Interaction volume radius: 5 \u00c5
Interaction volume height: 10 \u00c5
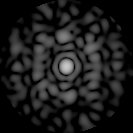
Disorder parameter: 0.6875